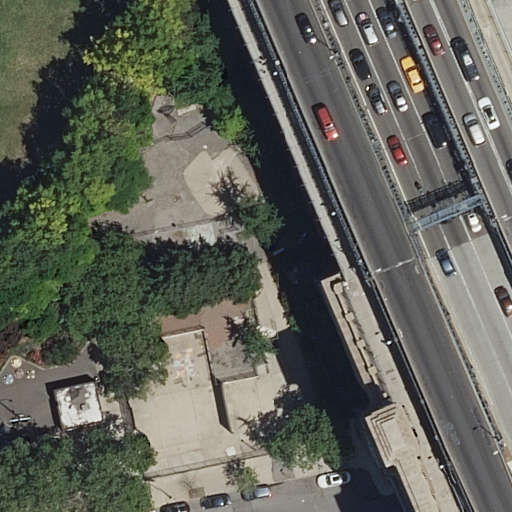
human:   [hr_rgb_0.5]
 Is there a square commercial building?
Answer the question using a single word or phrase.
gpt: no

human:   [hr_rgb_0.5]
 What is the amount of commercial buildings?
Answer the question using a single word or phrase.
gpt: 0

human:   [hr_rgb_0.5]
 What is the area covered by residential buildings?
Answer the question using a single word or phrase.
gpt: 63m2

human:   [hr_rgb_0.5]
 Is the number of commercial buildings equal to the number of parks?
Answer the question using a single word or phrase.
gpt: no

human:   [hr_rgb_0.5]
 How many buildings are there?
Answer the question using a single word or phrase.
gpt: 1

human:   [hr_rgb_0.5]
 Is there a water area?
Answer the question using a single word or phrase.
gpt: no

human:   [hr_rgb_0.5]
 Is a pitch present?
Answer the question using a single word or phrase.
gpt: yes

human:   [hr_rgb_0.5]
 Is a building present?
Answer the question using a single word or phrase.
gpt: yes

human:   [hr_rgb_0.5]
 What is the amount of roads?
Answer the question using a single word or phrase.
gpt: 10

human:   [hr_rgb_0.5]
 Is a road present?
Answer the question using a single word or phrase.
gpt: yes

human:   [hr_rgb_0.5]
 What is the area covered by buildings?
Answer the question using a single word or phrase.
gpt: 63m2

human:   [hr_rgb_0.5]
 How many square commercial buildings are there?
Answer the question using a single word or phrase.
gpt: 0

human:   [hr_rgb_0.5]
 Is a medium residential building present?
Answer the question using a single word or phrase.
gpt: no

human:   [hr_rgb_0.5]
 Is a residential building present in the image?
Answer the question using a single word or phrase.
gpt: yes

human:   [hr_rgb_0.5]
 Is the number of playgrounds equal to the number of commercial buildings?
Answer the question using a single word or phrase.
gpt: no

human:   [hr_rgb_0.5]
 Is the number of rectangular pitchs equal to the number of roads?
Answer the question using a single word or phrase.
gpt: no

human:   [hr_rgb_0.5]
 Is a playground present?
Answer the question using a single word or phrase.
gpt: yes

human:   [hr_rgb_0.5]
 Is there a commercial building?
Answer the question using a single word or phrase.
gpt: no

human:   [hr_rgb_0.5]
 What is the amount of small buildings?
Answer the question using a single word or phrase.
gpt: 1

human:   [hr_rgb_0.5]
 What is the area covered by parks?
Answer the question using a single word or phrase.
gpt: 1760m2

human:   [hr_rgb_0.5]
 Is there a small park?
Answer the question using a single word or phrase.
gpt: no

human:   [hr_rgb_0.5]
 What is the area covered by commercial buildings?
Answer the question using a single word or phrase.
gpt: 0m2

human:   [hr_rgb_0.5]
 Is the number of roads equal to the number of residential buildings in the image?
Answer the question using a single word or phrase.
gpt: no

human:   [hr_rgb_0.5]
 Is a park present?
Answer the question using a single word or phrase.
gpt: yes

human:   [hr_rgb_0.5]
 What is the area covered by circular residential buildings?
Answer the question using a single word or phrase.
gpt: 0m2

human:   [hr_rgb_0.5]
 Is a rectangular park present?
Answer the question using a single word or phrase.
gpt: yes

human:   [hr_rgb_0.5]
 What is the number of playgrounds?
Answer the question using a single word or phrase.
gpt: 1

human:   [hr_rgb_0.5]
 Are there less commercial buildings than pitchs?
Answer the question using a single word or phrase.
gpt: yes

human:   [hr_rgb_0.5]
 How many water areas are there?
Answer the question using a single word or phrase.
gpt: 0

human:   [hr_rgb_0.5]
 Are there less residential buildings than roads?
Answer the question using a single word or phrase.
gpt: yes

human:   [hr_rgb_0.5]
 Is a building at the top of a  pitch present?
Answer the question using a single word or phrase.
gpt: no

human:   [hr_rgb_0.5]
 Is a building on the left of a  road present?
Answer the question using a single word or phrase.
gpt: yes

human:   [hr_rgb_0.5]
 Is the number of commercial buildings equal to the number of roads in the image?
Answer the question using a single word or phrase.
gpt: no

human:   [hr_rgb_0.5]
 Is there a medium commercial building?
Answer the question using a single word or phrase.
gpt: no

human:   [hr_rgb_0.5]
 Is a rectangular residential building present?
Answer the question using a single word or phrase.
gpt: yes

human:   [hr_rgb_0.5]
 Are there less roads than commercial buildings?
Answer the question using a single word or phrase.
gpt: no

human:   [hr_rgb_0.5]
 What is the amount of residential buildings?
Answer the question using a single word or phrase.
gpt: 1

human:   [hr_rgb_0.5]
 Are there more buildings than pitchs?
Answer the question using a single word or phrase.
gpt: no

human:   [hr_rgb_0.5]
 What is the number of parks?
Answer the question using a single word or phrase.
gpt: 2

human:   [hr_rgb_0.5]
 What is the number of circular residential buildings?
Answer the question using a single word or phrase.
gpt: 0

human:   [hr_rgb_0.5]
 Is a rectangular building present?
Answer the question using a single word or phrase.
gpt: yes

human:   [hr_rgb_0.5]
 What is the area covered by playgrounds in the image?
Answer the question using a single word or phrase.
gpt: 103m2

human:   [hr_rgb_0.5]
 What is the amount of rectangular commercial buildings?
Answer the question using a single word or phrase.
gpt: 0

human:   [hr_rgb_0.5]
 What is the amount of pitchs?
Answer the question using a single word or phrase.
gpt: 2

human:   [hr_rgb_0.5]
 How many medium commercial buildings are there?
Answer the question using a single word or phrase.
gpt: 0

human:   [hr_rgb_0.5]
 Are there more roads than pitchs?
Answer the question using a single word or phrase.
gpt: yes

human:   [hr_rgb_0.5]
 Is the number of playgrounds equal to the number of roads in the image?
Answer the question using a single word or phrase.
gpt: no

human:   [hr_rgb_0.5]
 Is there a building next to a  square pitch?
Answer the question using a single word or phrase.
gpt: no

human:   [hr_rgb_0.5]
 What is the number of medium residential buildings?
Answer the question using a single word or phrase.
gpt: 0

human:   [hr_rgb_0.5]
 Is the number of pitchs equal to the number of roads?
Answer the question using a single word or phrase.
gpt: no

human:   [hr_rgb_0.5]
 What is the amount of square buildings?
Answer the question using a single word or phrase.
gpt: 0

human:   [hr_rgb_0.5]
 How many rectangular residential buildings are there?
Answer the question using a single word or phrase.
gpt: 1

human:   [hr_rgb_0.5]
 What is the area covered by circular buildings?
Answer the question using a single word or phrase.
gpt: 0m2

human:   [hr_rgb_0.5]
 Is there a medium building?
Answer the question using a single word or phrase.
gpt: no

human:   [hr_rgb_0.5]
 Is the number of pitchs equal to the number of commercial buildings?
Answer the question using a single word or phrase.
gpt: no

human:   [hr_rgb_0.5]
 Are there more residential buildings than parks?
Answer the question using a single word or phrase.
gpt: no

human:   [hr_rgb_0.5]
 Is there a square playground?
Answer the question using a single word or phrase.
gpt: no

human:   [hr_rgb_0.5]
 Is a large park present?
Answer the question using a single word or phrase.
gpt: yes

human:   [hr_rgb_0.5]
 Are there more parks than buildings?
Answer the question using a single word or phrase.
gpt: yes

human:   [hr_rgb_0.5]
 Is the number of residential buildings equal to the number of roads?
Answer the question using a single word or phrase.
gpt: no

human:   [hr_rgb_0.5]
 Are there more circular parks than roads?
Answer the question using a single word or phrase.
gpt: no

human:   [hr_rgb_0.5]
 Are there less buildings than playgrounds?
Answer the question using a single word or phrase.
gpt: no

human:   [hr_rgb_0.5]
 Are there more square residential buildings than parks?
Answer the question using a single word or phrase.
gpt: no

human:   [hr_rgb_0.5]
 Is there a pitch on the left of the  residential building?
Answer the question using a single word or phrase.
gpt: yes